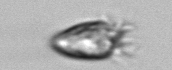
Label: Ciliophora